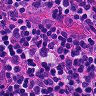
Metastatic tissue present: no